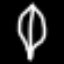
Label: leaf